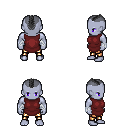
a pixel art fantasy rpg character, male body template, dark elf, purple skin, maroon tunic, gold greaves, gray short mohawk hairstyle, white cloth bandages, four views (front, back, left, right), 2x2 character sprite sheet, small pixel art, hard edges, no anti-aliasing